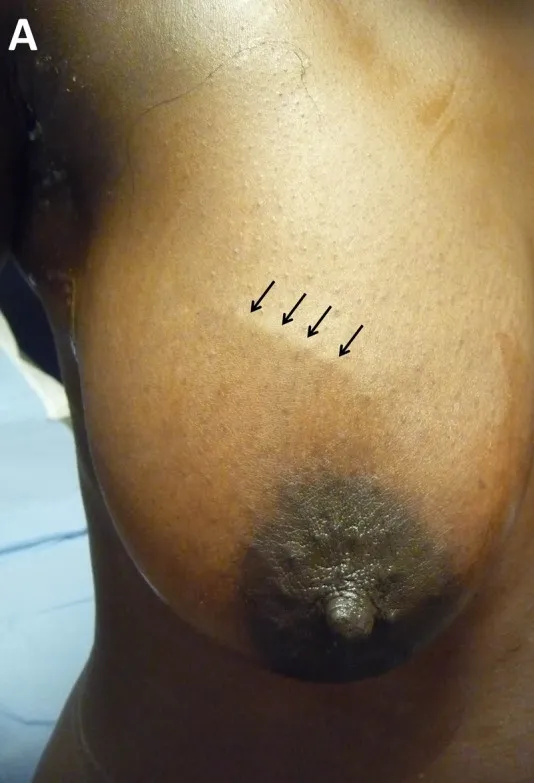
Tubular induration of the upper lateral quadrant of the right breast.
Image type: medical_photograph (other_medical_photograph)